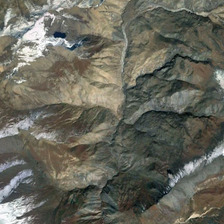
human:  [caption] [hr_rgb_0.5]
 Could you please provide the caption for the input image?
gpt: some white snows cover part of irregular khaki mountain .

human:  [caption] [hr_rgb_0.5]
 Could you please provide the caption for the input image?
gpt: some white snows cover part of irregular khaki mountain .

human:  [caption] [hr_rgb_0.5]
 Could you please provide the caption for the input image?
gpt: some white snows cover part of irregular khaki mountain .

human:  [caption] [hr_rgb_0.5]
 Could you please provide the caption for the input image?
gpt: some white snows cover part of irregular khaki mountain .

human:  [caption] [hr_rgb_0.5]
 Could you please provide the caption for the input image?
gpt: some white snows cover part of irregular khaki mountain .